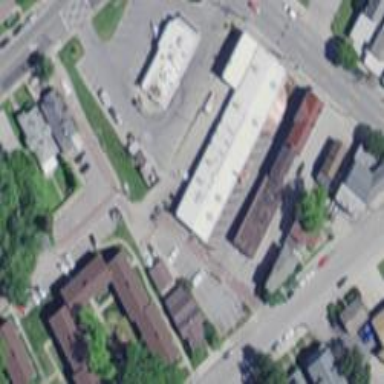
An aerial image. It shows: Alley classified as service road.